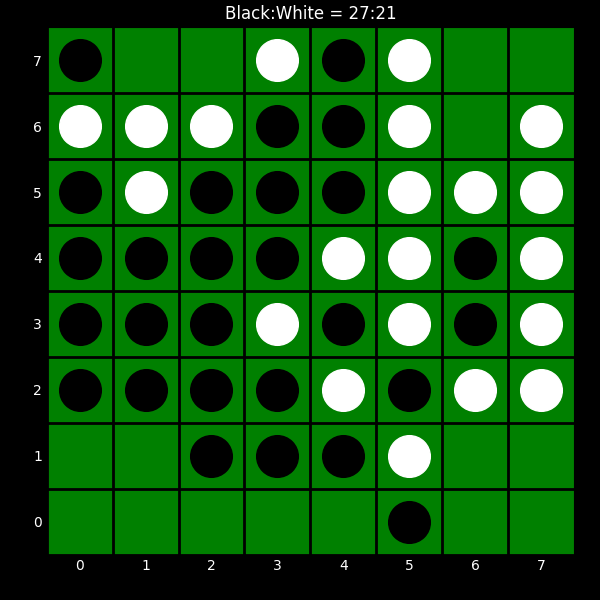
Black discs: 27
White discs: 21